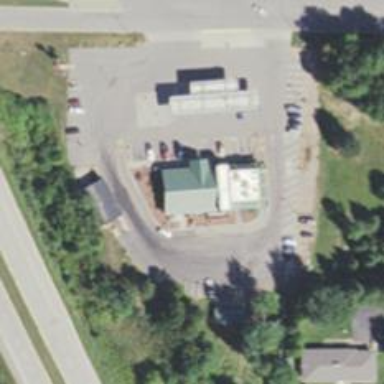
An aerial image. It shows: Convenience shop.